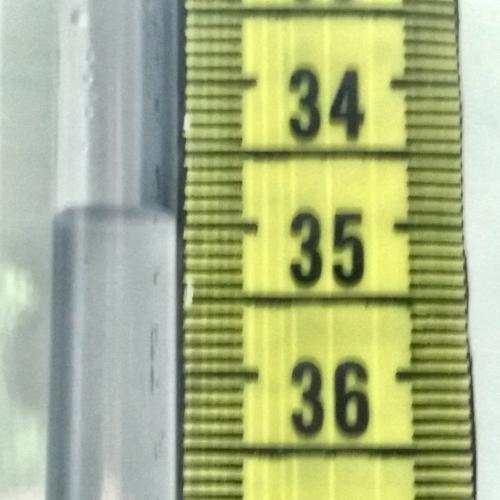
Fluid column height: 34.9 cm